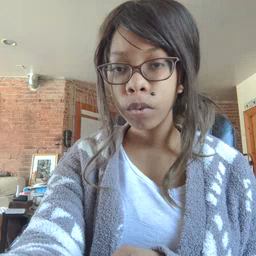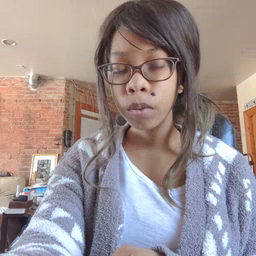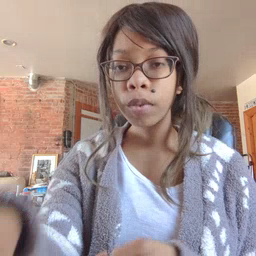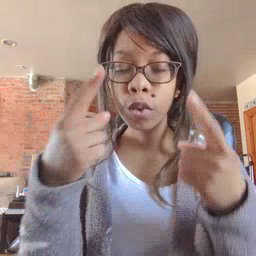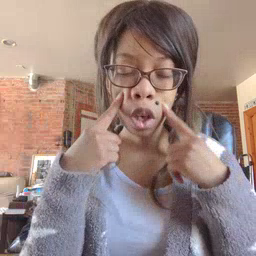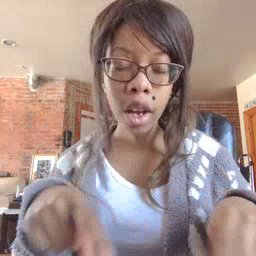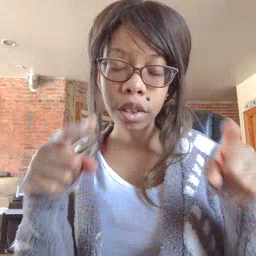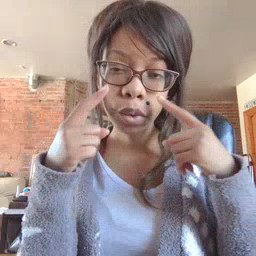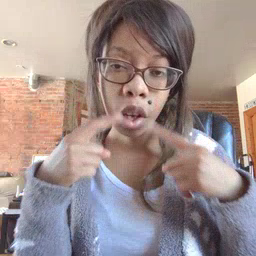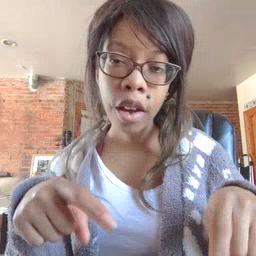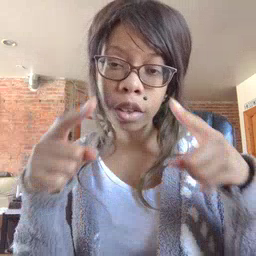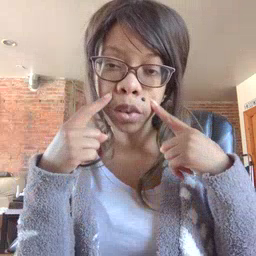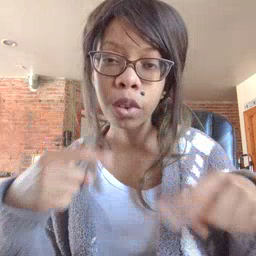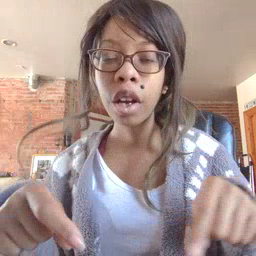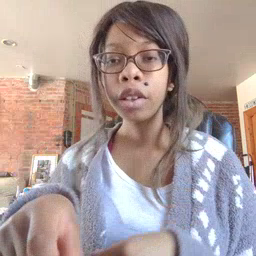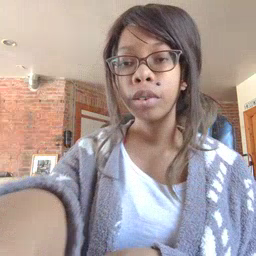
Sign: cry